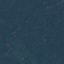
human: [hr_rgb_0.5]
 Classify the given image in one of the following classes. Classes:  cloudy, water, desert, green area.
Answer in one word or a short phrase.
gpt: green area